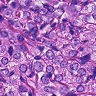
Metastatic tissue present: yes